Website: ulta-beauty
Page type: billing-address
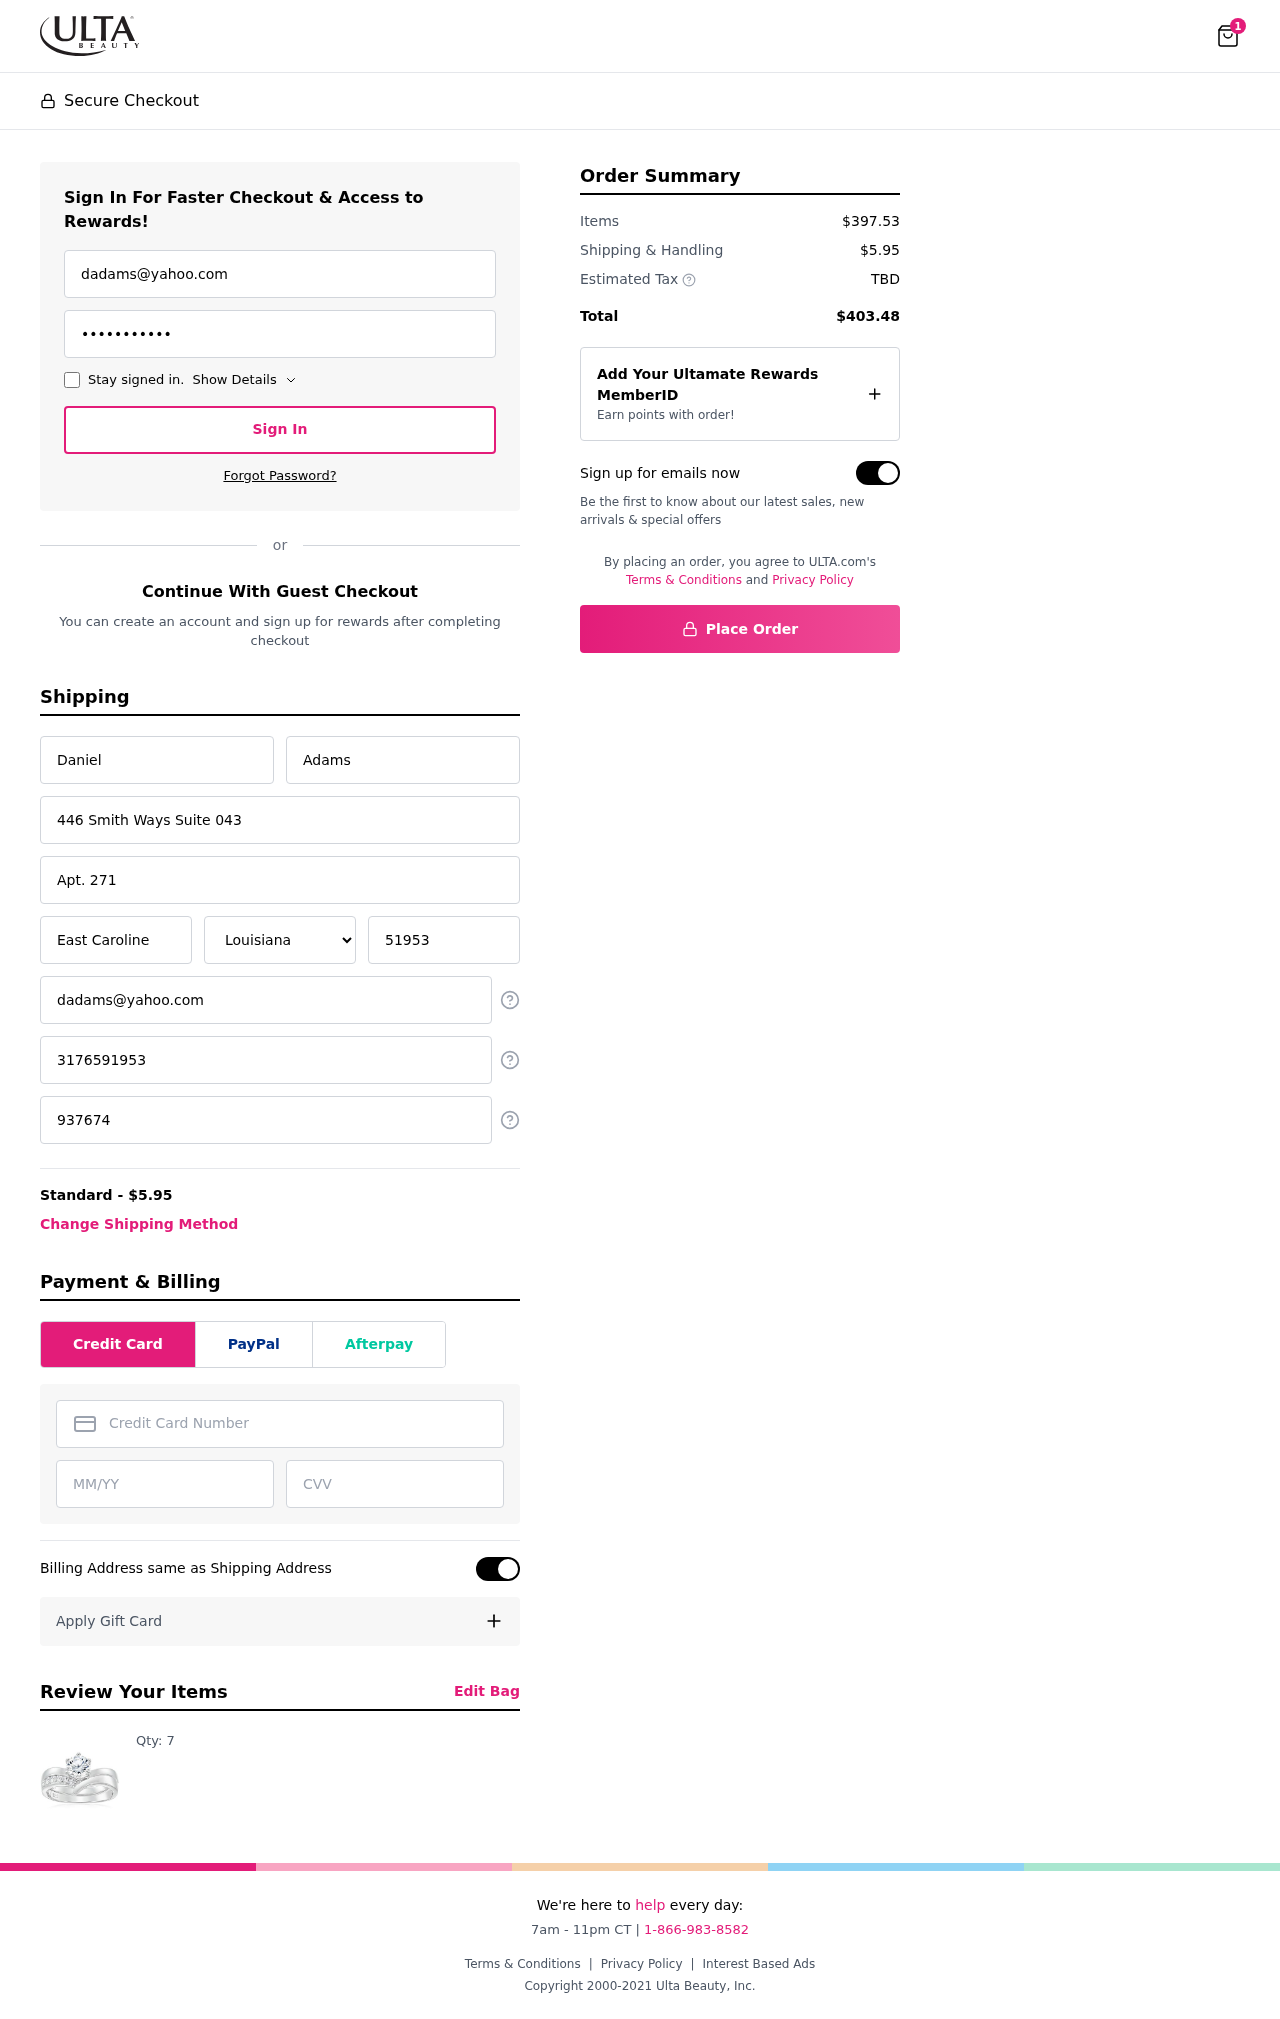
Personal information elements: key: PII_STATE
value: Louisiana
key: PII_EMAIL
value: dadams@yahoo.com
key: PII_FIRSTNAME
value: Daniel
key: PII_LASTNAME
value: Adams
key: PII_STREET
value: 446 Smith Ways Suite 043
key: PII_STREET2
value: Apt. 271
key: PII_CITY
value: East Caroline
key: PII_POSTCODE
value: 51953
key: PII_PHONE
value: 3176591953
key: PII_ALT_PHONE
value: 9376745366
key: PII_CARD_NUMBER
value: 3737 9917 3488 921
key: PII_CARD_EXPIRY
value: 05/29
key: PII_CARD_CVV
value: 8684
Product elements: key: PRODUCT1_QUANTITY
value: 7
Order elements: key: ORDER_NUM_ITEMS
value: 1
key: ORDER_SHIPPING_COST
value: $5.95
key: ORDER_SUBTOTAL
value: $397.53
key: ORDER_TOTAL
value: $403.48